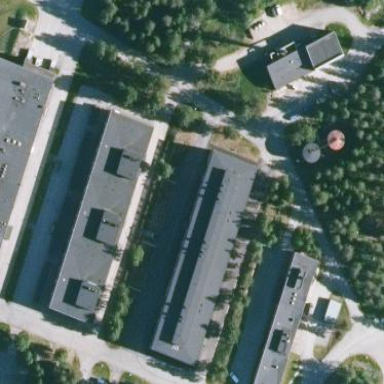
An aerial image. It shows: Military barracks building.